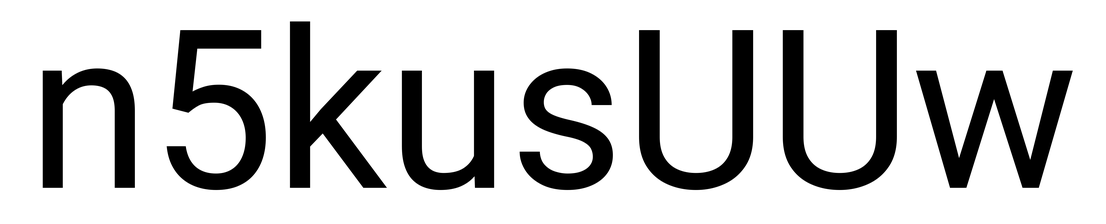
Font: Roboto_Regular